九年级 · 度量几何学
如图所示,菱形$ABCD$的边长是13,点$O$是两条对角线的交点,且$OB=12$.约定:三角形三边上的任意一点到圆上的任意一点距离的最小值叫做三角形与圆的距离.依据这个约定,可知当$odotC$的半径是时,$triangleABD$与$odotC$的距离为3.
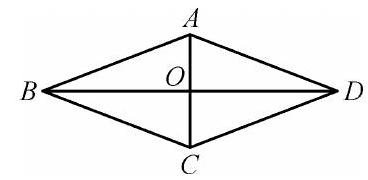
答案: 2或16